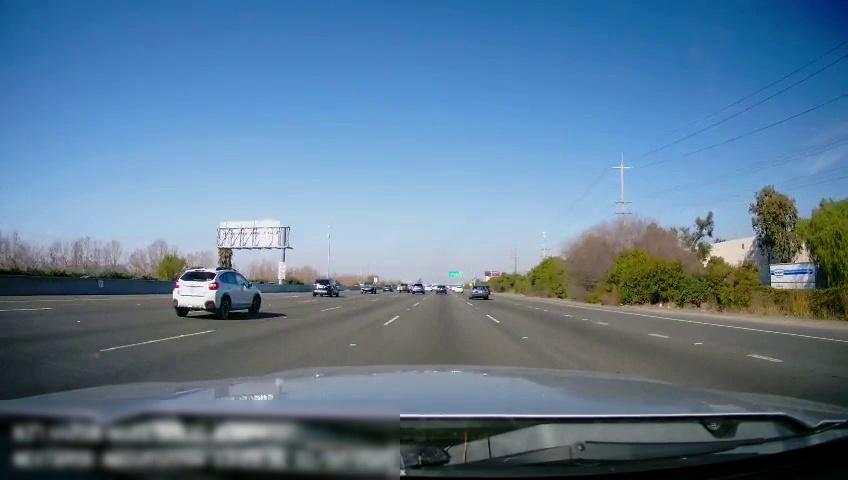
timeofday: Day
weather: Sunny
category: Drivable Space
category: Vehicles | Car
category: Vehicles | Car
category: Vehicles | Car
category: Vehicles | Car
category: Vehicles | SUV
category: Vehicles | Car
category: Vehicles | SUV
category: Vehicles | Truck
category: Vehicles | SUV
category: Vehicles | SUV
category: Lanes | Current Lane
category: Lanes | Current Lane
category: Lanes | Alternate Lane
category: Lanes | Alternate Lane
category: Lanes | Alternate Lane
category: Lanes | Alternate Lane
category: Lanes | Alternate Lane
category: Lanes | Alternate Lane
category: Traffic | Signs
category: Traffic | Signs